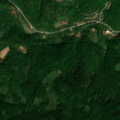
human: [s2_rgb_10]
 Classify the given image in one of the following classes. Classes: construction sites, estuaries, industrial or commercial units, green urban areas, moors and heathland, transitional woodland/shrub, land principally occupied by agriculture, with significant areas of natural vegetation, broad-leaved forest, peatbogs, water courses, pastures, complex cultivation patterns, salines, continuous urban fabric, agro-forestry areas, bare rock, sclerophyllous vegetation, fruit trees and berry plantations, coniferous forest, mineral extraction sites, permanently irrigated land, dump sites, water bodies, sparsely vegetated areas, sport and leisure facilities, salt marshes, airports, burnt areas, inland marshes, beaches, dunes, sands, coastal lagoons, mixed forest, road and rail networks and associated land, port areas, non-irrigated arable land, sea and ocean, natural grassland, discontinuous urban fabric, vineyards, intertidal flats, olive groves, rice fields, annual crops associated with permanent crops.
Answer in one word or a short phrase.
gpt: complex cultivation patterns, land principally occupied by agriculture, with significant areas of natural vegetation, broad-leaved forest